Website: bh-photo
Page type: billing-address
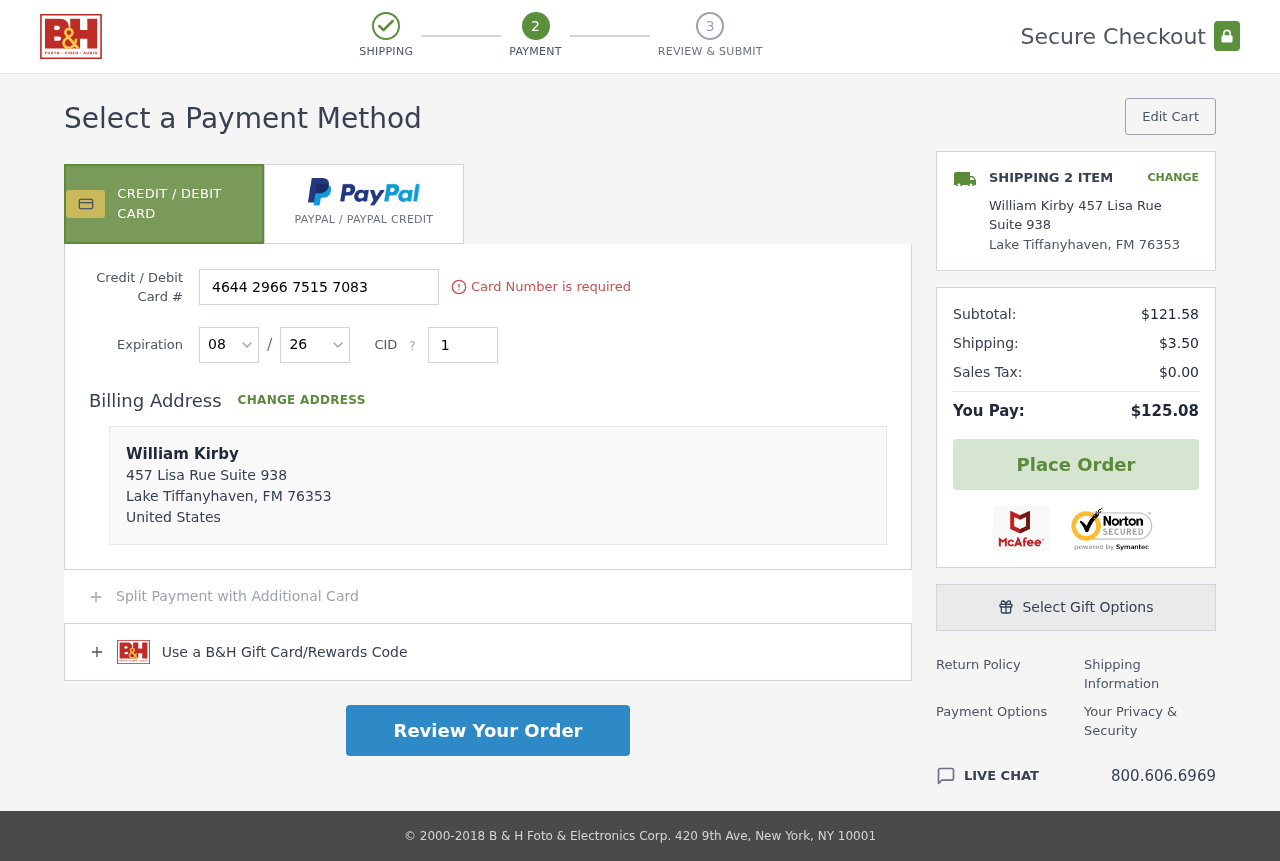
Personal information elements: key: PII_CARD_CVV
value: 185
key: PII_CARD_EXPIRY_MONTH
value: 08
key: PII_CARD_EXPIRY_YEAR
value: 26
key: PII_CARD_NUMBER
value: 4644 2966 7515 7083
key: PII_CITY
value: Lake Tiffanyhaven
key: PII_COUNTRY
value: United States
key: PII_FULLNAME
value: William Kirby
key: PII_FULLNAME2
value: William Kirby
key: PII_POSTCODE
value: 76353
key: PII_STATE_ABBR
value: FM
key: PII_STREET
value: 457 Lisa Rue Suite 938
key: PII_STATE
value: FM
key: PII_POSTCODE_FULL
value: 76353
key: PII_POSTCODE_NUMERIC
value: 76353
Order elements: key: ORDER_NUM_ITEMS
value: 2
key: ORDER_SUBTOTAL
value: $121.58
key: ORDER_SHIPPING_COST
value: $3.50
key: ORDER_TAX
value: $0.00
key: ORDER_TOTAL
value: $125.08